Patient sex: M
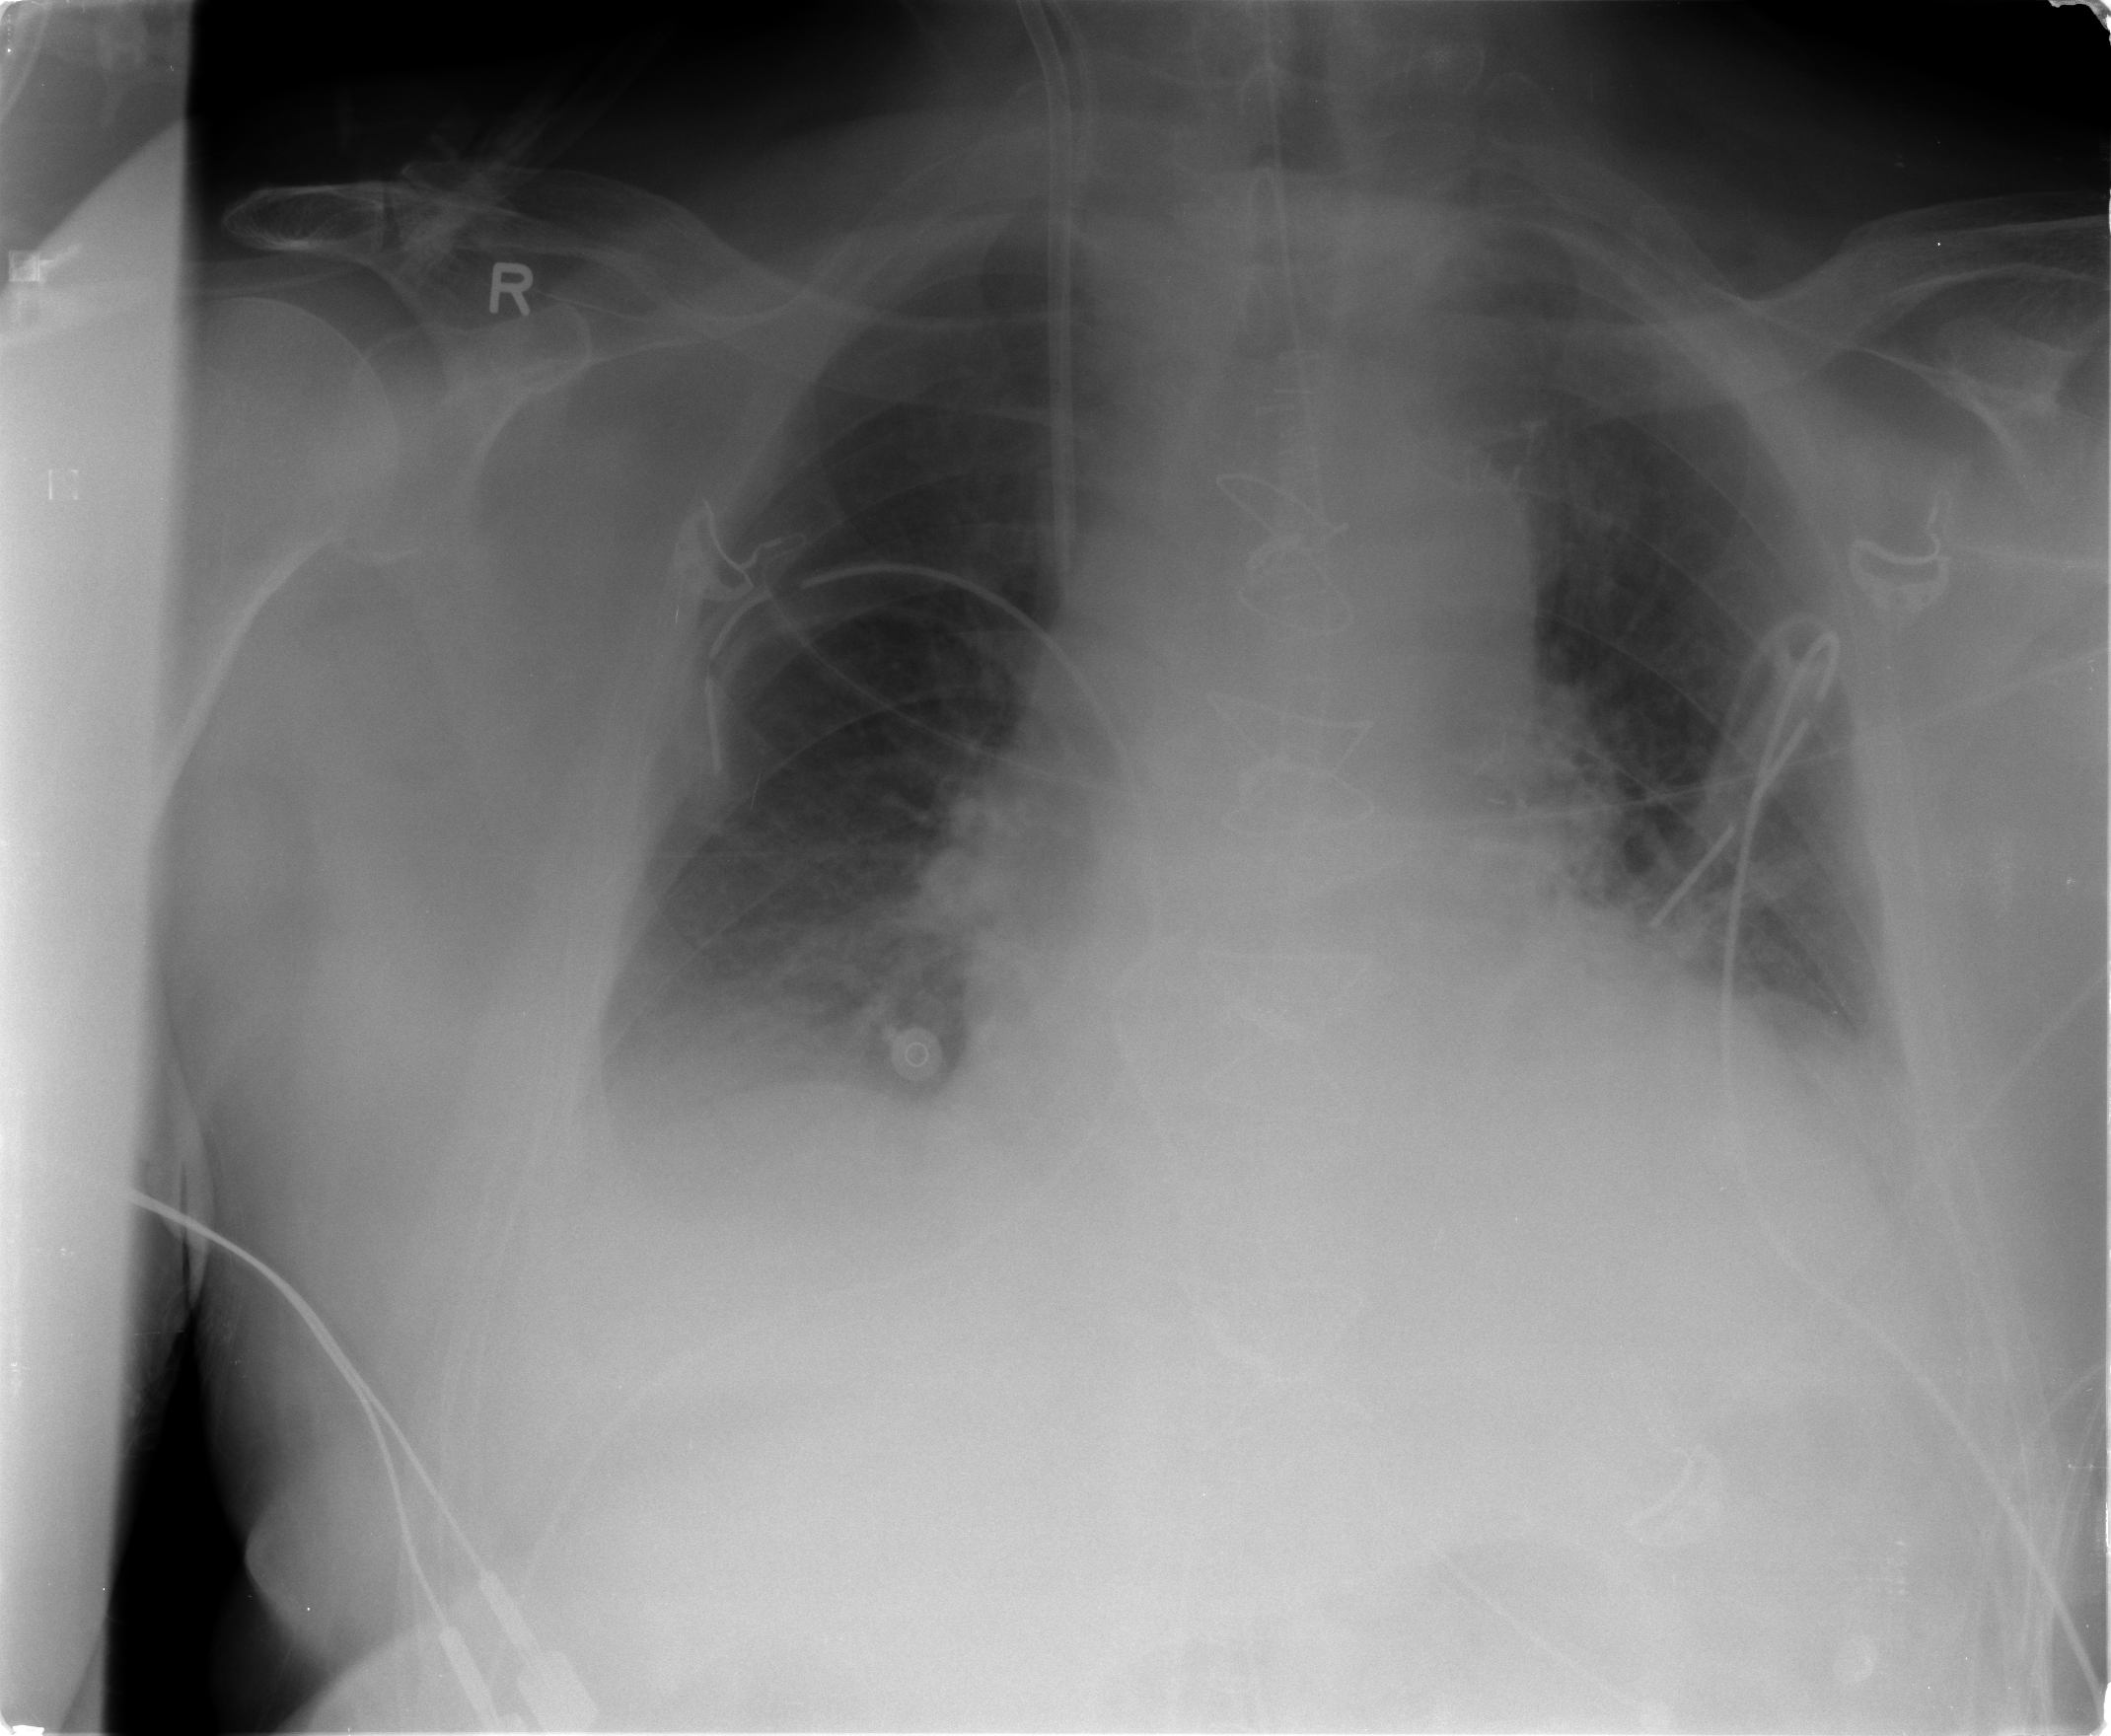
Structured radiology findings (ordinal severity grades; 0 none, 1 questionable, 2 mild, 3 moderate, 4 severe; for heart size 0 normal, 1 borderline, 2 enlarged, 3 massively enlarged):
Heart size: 2
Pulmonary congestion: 2
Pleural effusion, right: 1
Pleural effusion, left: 1
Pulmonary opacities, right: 0
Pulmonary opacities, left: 0
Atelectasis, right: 2
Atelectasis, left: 2